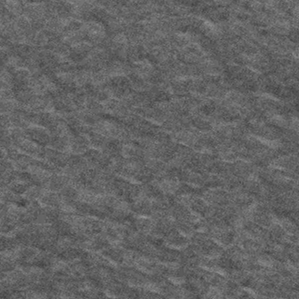
Label: frost